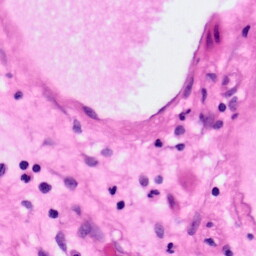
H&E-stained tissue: Pancreatic